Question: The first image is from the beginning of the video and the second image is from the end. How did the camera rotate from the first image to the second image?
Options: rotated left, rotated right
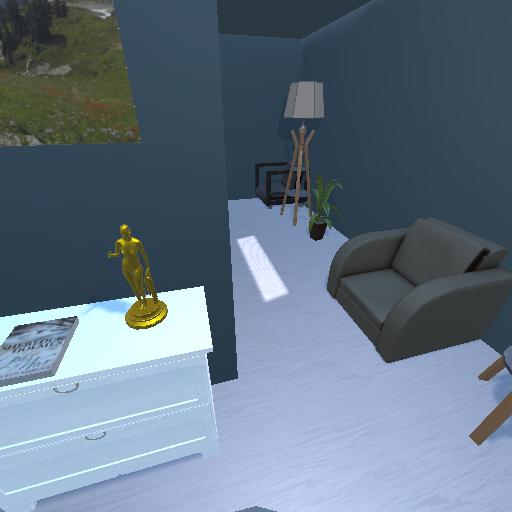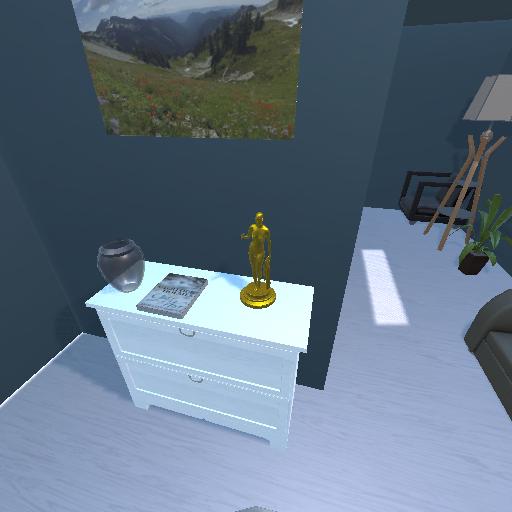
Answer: rotated left